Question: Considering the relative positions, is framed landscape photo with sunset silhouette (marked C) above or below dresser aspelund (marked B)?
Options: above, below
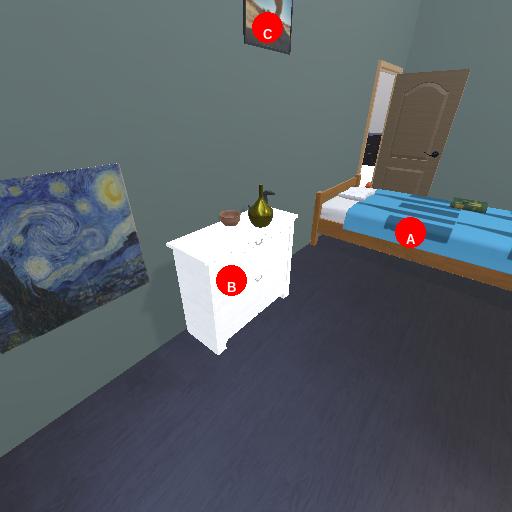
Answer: above